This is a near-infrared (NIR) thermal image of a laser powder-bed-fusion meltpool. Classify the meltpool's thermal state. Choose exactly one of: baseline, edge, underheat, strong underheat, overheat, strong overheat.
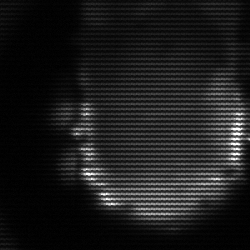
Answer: baseline